Question: I'm preparing for an interview which will contain architectural questions. While I was studying, I was thinking about my past experiences.
In my previous job, we put most of our applications (about 8~10) on a single tomcat instances, since we didn't have to worry about scaling.
All applications were independent from one another, each one had a different schema on the database, so I believe our apps could be consider microservices.
But they were on the same web server, so if it goes down, all applications goes down, which is something what would happen on a SOA architecture. Of course this would happend on a lower level, which might not have anything to do with the architecture of the software itself.
So my question is, having all the applications on a single web server instance is SOA or Microservice? The image below (from <URL> makes me more confused.

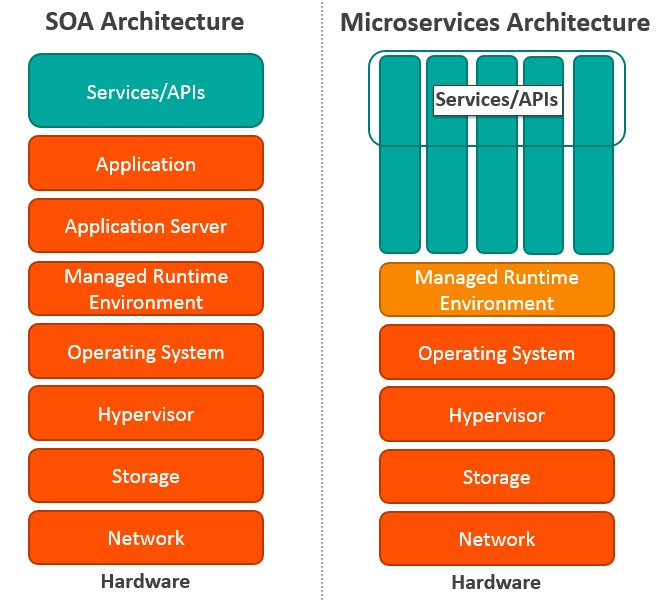
Answer: Microservices are a design constraint, not a deployment constraint. How the services are deployed is completely independent of how they are designed. They could even be in the same assembly, assuming you had some sort of design that strongly separated them so that they are not interdependent on each other (not recommending this).
The point is, you deploy them separately? If not, you have interdependencies, and have violated some principal of microservice design.